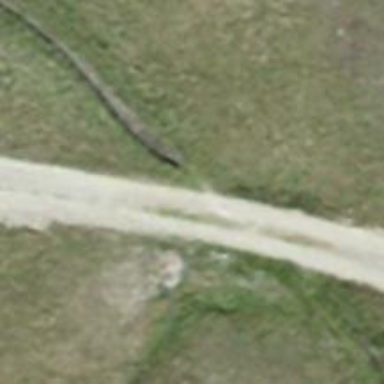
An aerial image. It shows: Culvert tunnel under ditch.